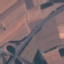
Land use / land cover: Highway